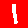
Digit: 1